Question: i'm having a collection view , segment control and a arraycontroller. i used 'setFilterPredicate:' method to filter the data based on the segment pressed and displayed in collectionView. what my problem was the filtered data displayed in collectinview but the loactions were misplaced.
can you see that collection items were displayed at the middle of the collection view?
how can i bring them to front?
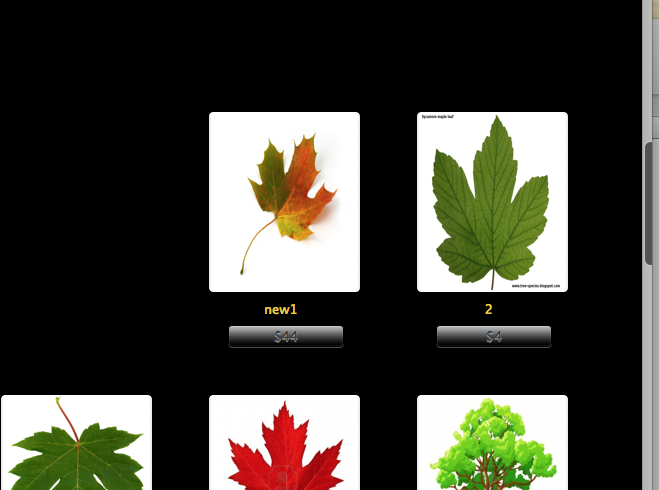
Answer: i used '[arrayController removeObjects:[arrayController content]];' instead of '[arrayController removeObjects:[arrayController arrangedObjects]];'. i just replaced arranged objects to content.